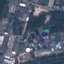
Land use / land cover class: Industrial